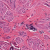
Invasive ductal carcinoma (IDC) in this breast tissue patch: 0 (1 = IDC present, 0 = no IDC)